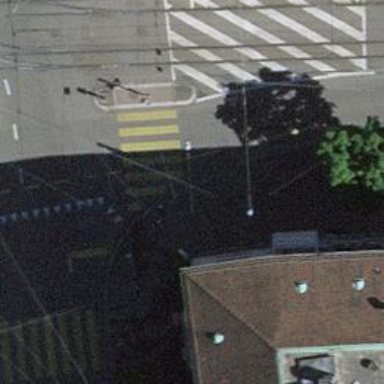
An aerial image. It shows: Crossing with traffic signals. It is zebra crossing.